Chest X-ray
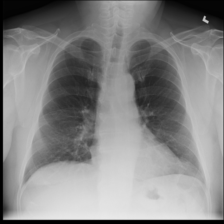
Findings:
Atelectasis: negative
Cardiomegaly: negative
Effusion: negative
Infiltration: negative
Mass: negative
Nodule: negative
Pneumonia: negative
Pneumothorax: negative
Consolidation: negative
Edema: negative
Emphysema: negative
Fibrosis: negative
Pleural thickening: negative
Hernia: negative